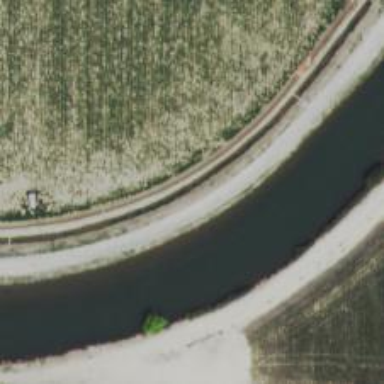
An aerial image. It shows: Canal.